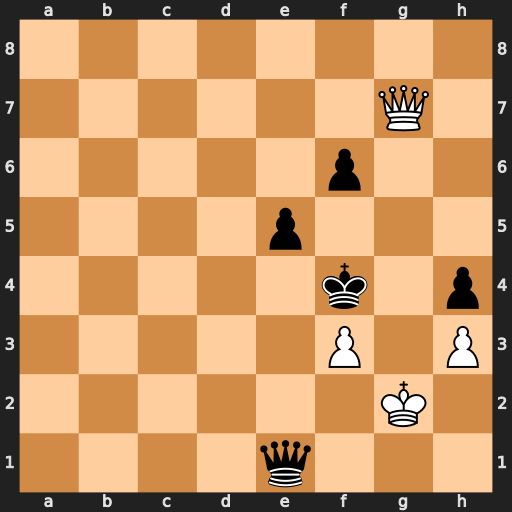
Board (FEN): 8/6Q1/5p2/4p3/5k1p/5P1P/6K1/4q3
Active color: w
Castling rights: -
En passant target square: -
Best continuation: Qxf6+ Ke3 Qxe5+